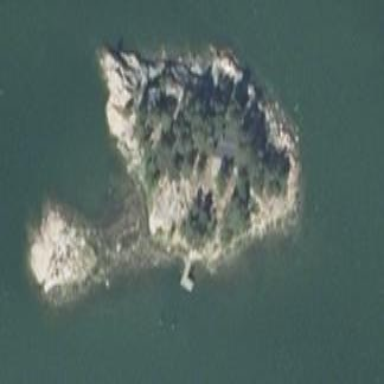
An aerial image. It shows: Islet located along the natural coastline.